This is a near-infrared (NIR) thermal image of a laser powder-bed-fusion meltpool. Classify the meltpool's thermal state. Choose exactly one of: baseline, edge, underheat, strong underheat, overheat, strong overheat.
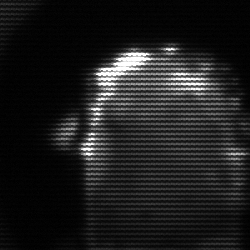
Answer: baseline